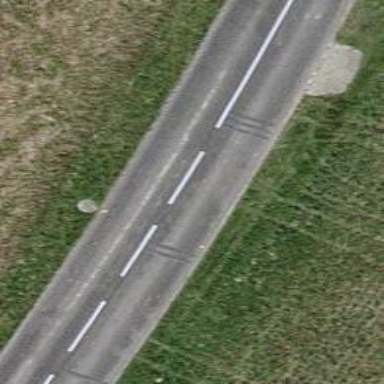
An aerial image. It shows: Tertiary road.